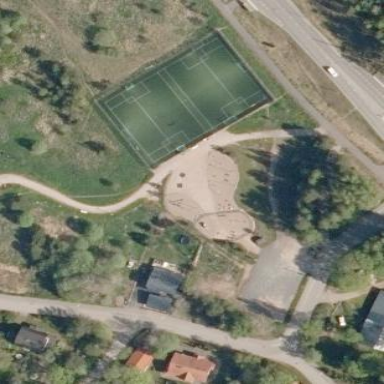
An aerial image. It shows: Playground area for leisure land.